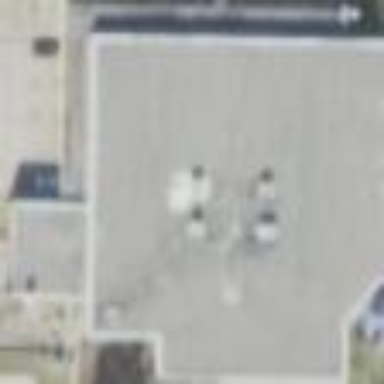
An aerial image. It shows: Post office building.